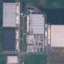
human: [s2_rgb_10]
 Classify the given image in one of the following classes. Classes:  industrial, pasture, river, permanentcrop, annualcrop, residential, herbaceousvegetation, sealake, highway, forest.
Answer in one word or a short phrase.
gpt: Industrial